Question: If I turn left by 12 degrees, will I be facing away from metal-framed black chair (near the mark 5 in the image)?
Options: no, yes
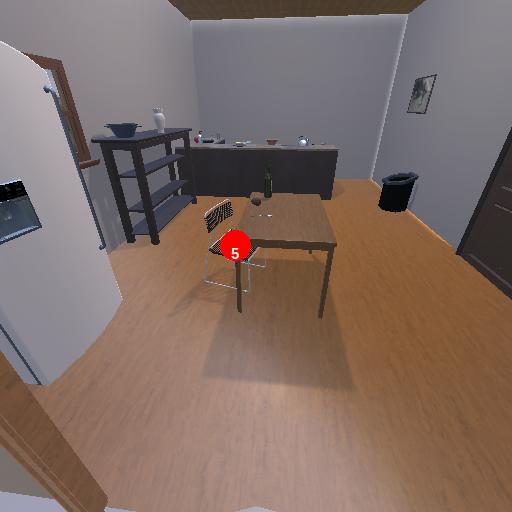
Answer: no